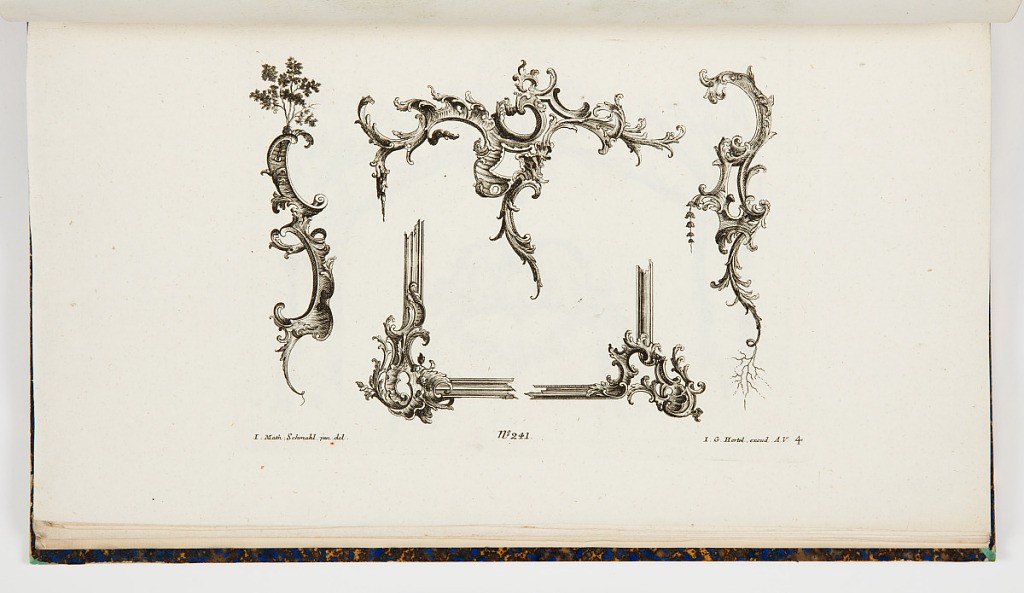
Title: Designs for Rocaille Ornament
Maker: J. Matthaeus Schmahl, German, active 18th century
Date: mid- 18th century
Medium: Etching on off-white laid paper
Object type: Print
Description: Rocaille ornament designs of rinceaux, scrolls, and branches, for use in molding, frames. The plate is signed and numbered.